Interaction volume radius: 5 \u00c5
Interaction volume height: 45 \u00c5
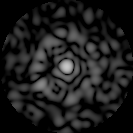
Disorder parameter: 0.8085